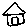
Label: house